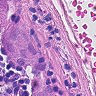
Metastatic tissue present: yes